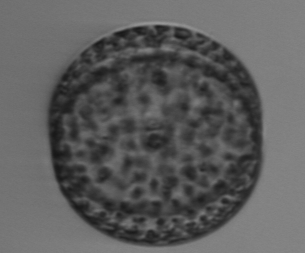
Label: Coscinodiscus